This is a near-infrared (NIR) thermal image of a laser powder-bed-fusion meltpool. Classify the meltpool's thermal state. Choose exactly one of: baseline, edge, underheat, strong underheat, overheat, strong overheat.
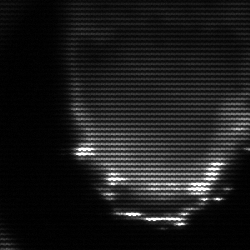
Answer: edge